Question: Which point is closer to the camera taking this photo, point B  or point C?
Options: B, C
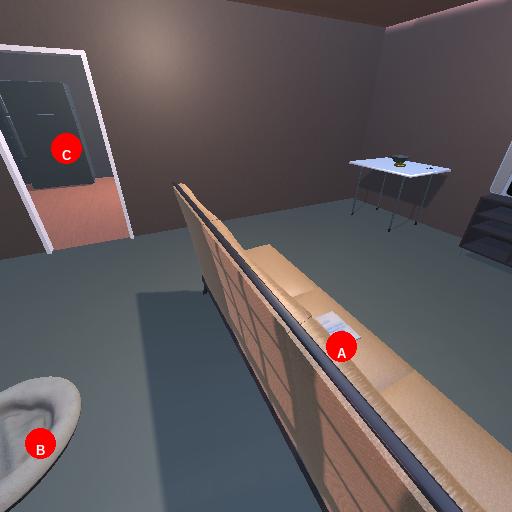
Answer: B